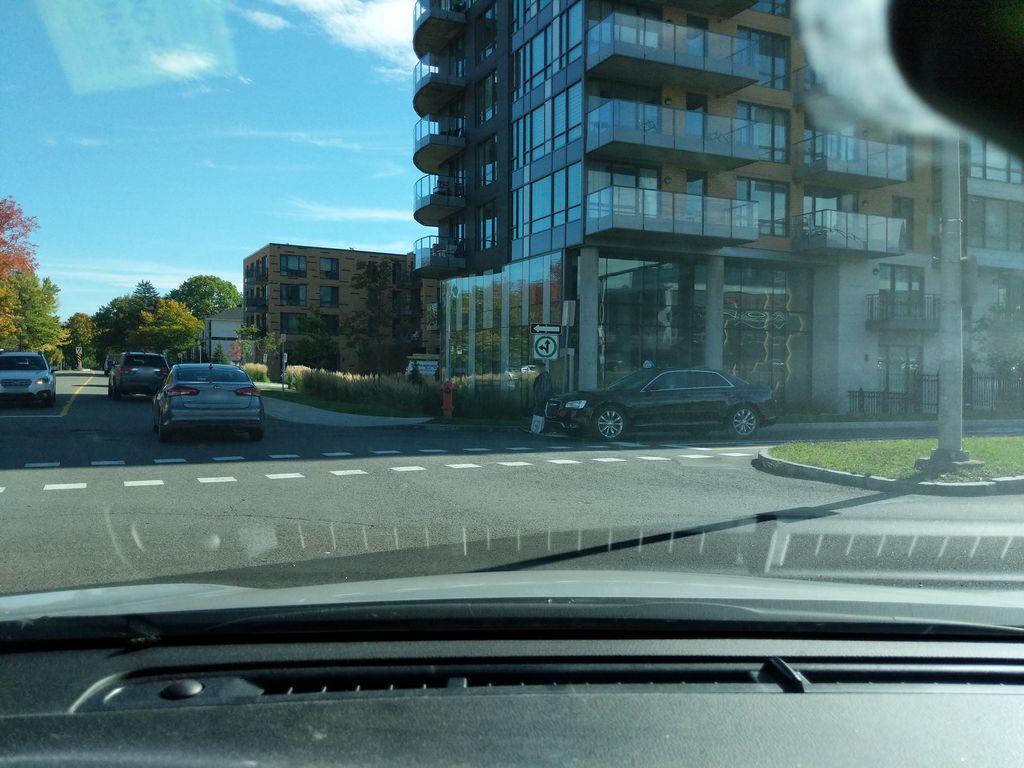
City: quebec_city